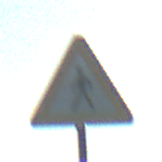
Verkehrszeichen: FussgaengerRechts
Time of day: SunriseSunset
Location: Outdoor (RoadRail)
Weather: Clear
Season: NotSpecified
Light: Natural